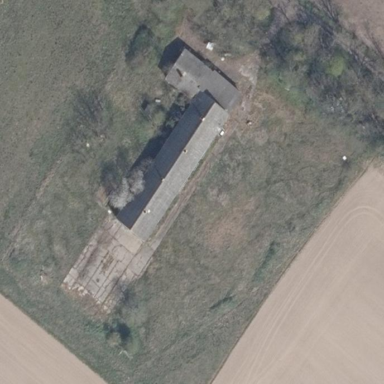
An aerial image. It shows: Farmyard area.